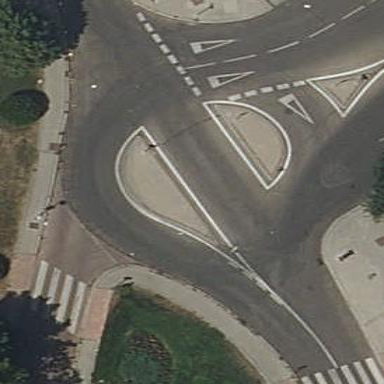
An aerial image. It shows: Kerb serving as barrier.